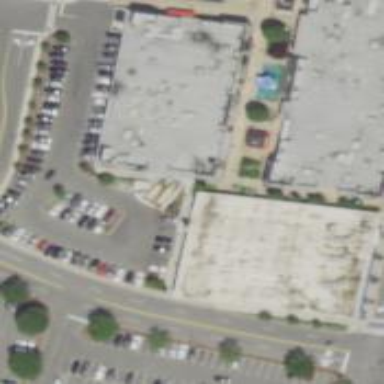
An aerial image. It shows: Fitness center located in leisure land.